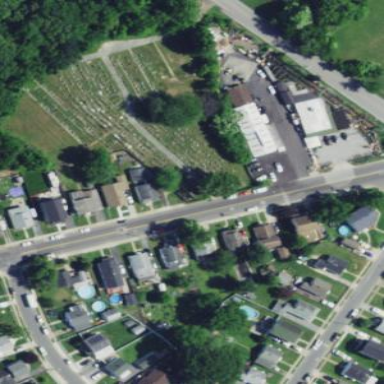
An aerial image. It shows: Cemetery.